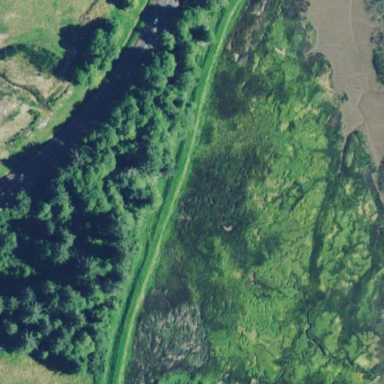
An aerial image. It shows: Marshy wetland area.